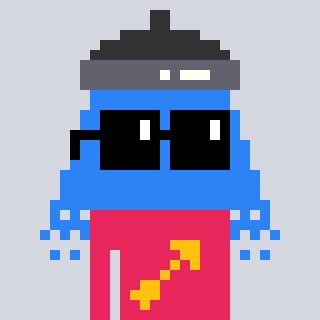
a pixel art character with square black sunglasses, a shower-shaped head and a redpinkish-colored body on a cool background